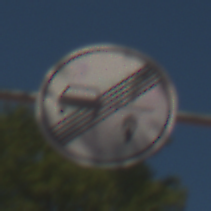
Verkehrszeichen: EndeVerbotUeberholenEinspurigeFahrzeuge
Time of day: MorningAfternoon
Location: Outdoor (Nature)
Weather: Clear
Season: Summer
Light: Natural